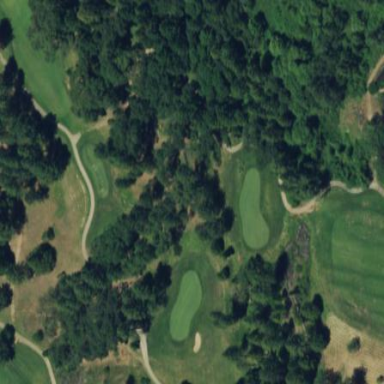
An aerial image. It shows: Golf rough area.